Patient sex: M
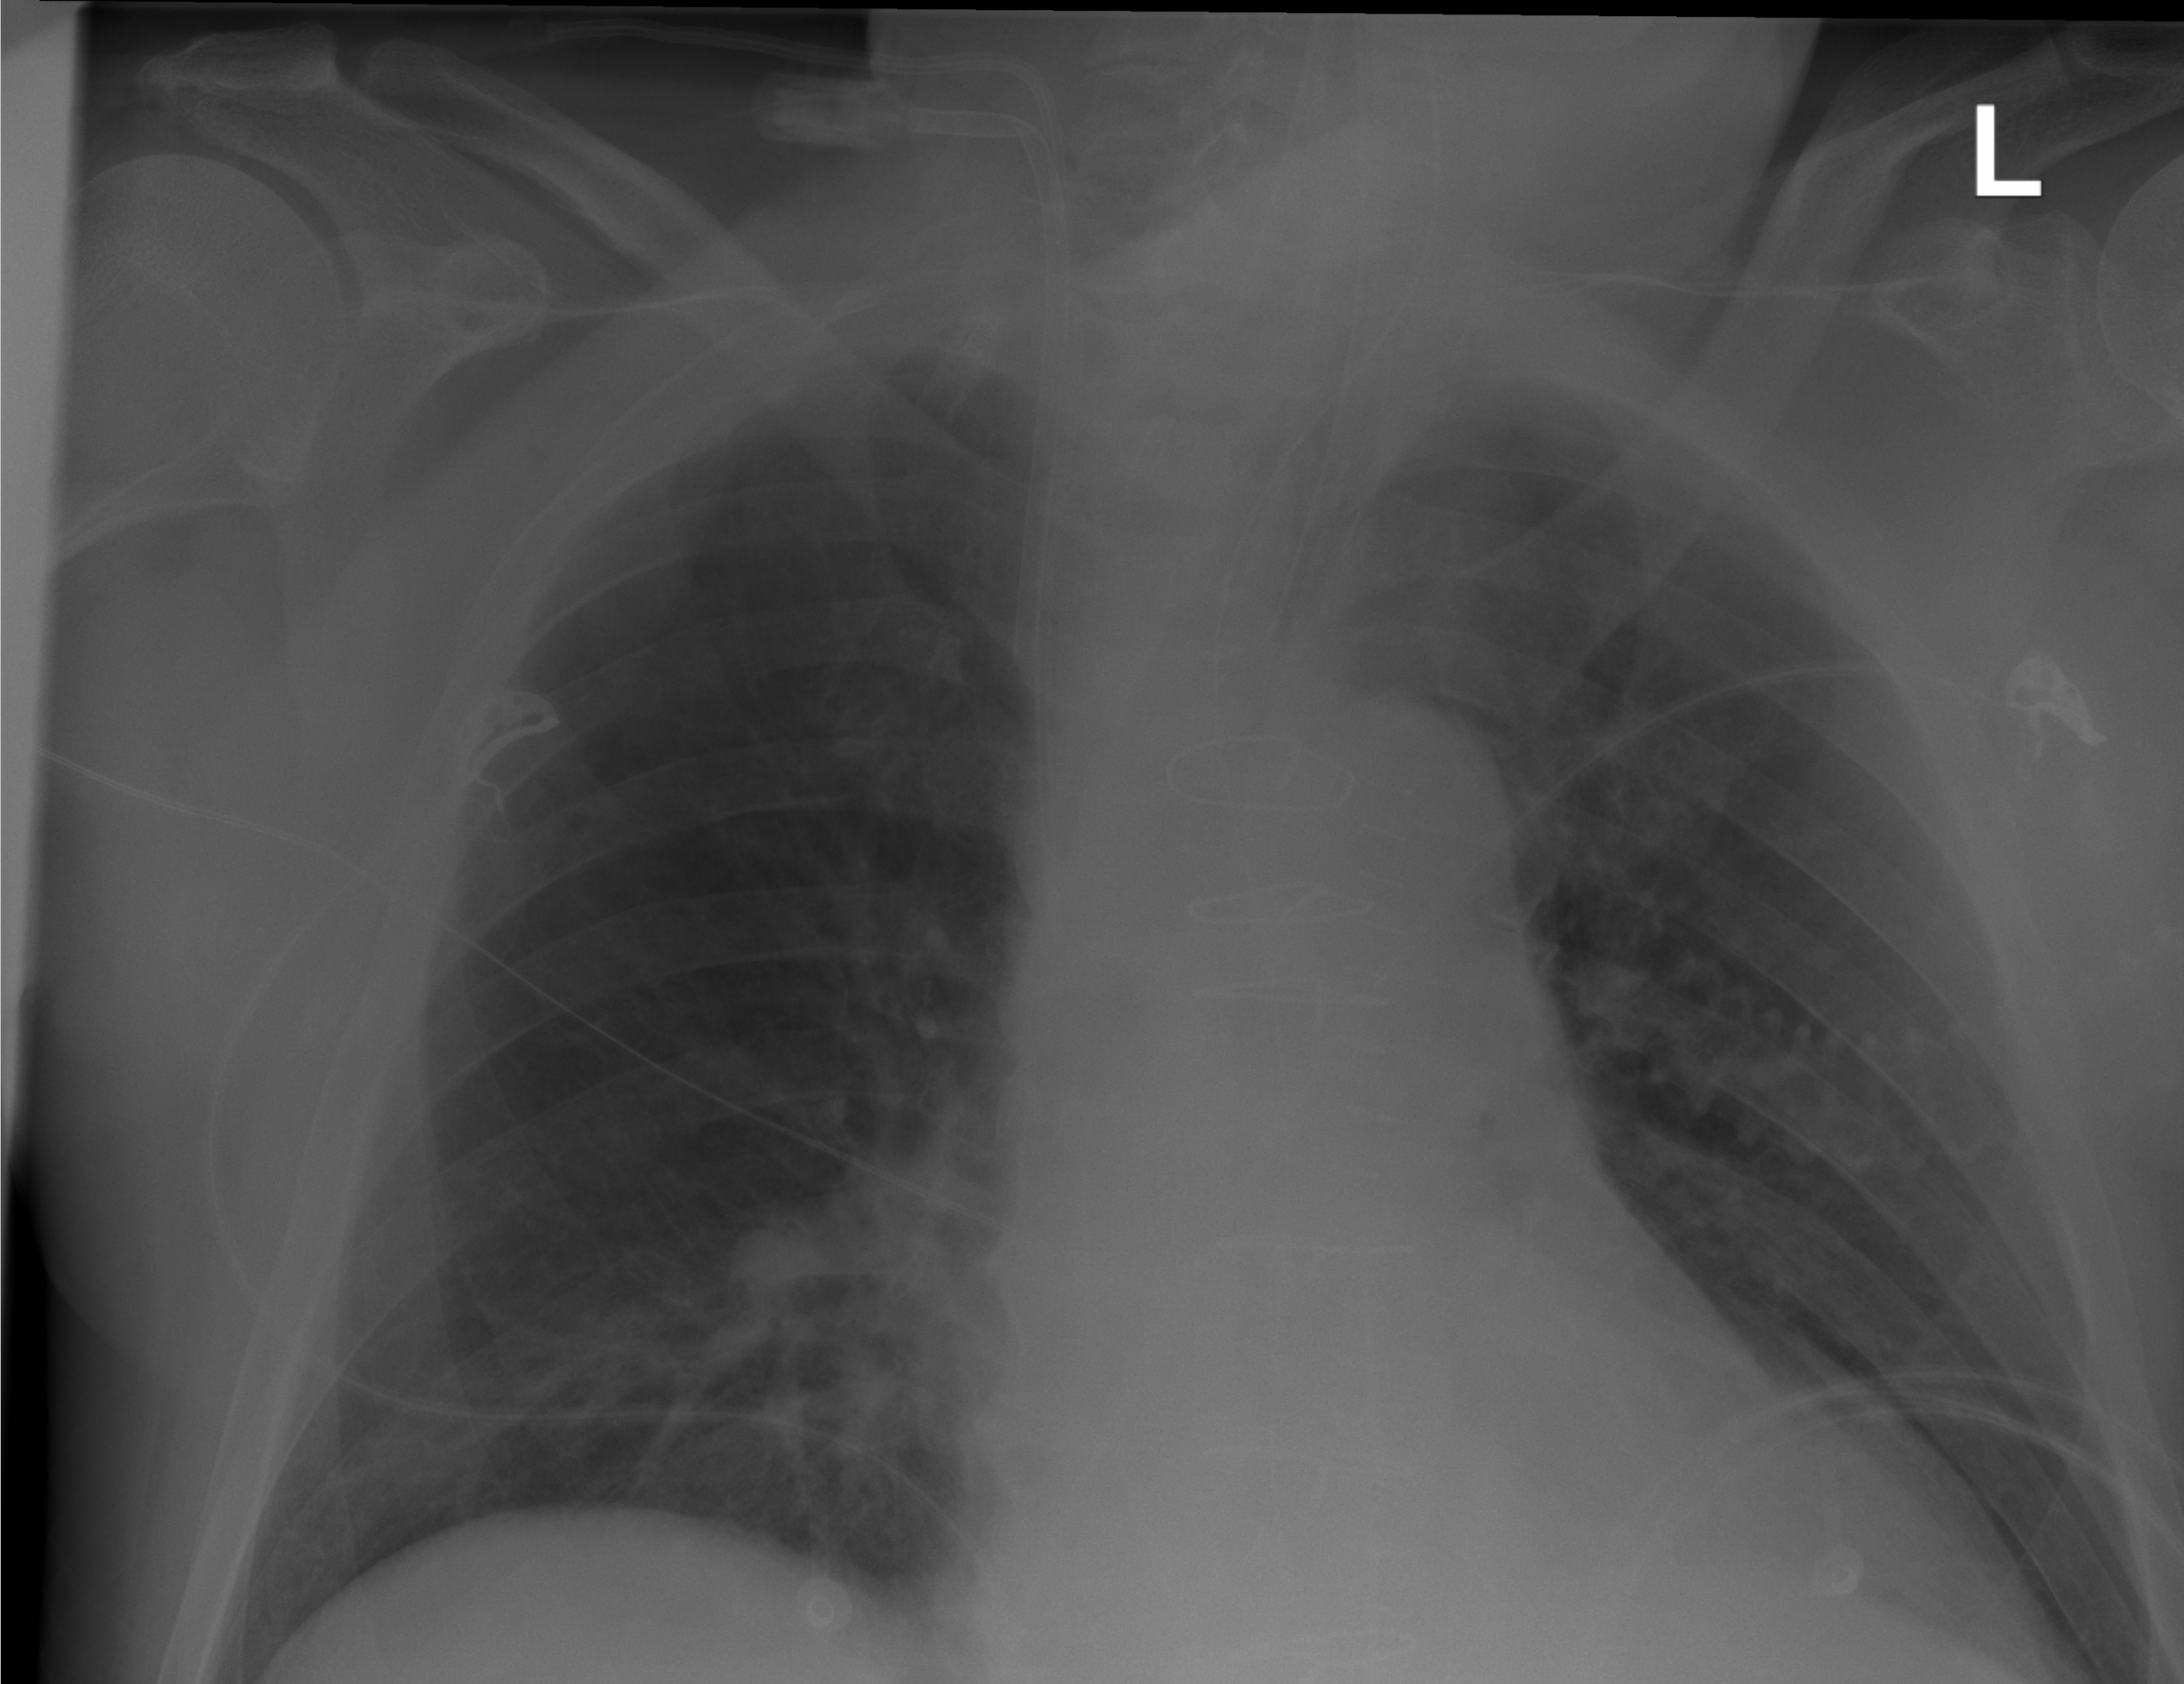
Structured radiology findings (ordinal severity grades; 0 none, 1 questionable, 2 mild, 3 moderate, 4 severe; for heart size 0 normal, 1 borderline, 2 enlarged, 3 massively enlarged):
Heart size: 2
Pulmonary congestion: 0
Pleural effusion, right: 0
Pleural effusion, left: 0
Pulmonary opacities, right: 1
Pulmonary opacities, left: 0
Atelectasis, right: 1
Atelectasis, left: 0